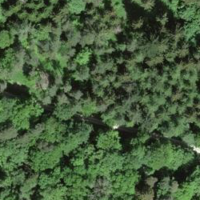
EUNIS habitat code: 44
Species observed at this site:
Grus grus